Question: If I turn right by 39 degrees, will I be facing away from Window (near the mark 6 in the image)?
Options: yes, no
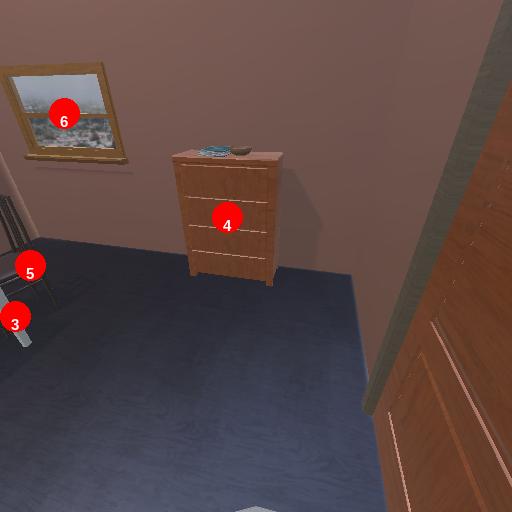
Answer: yes